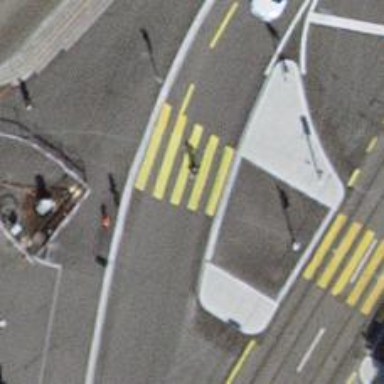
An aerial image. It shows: Uncontrolled zebra crossing with notable zebra markings.